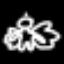
Label: angel